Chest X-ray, PA view. Patient: 54 years old, sex M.
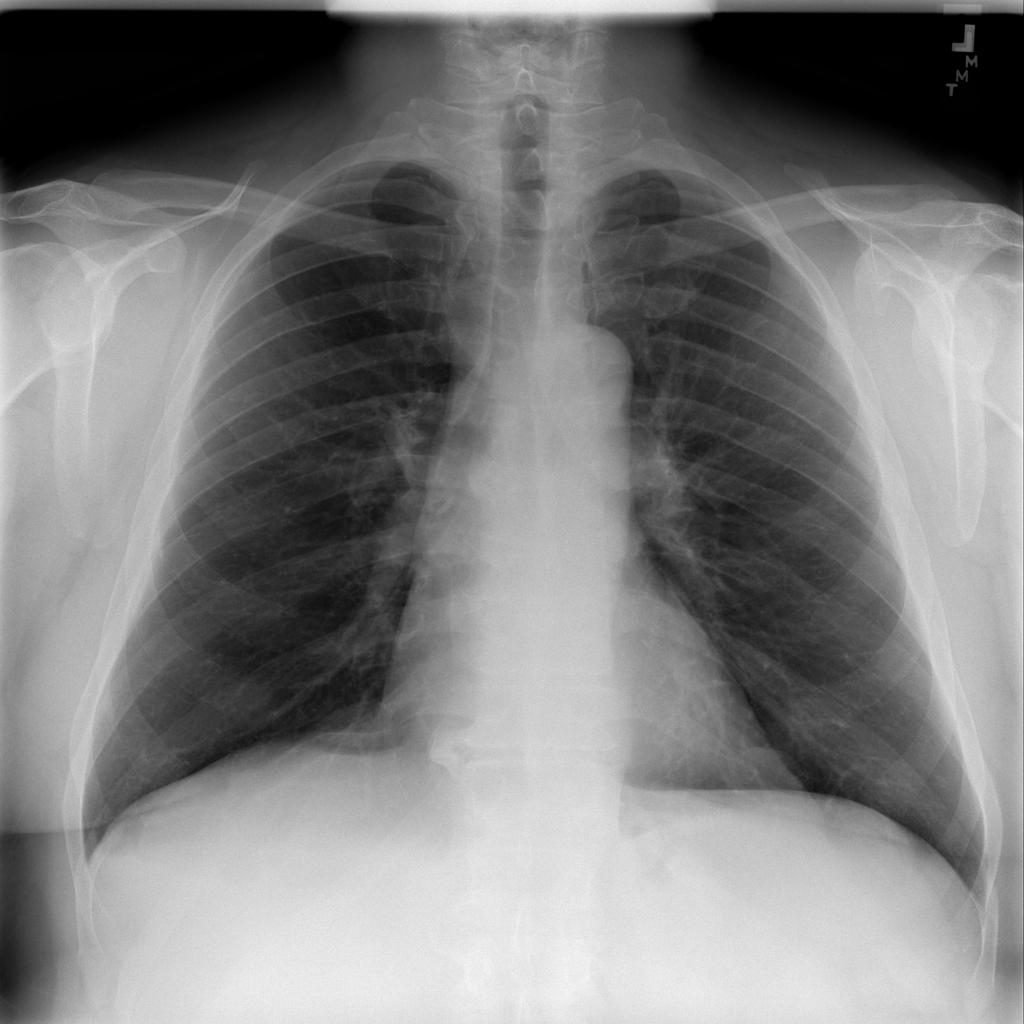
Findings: No Finding